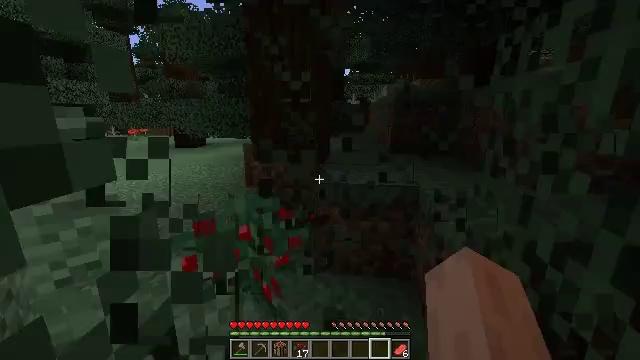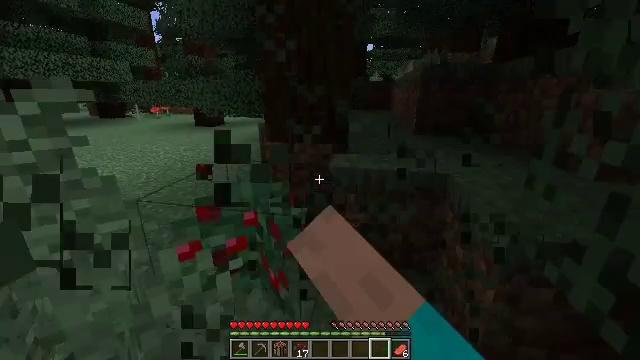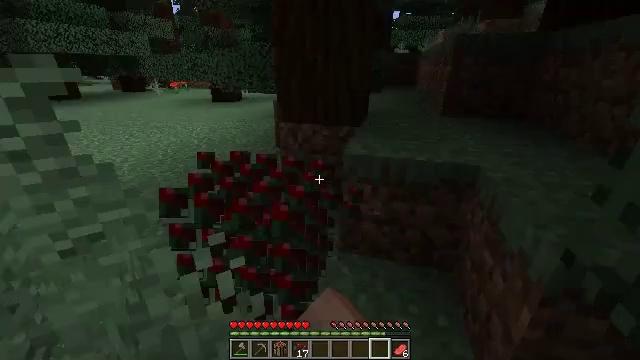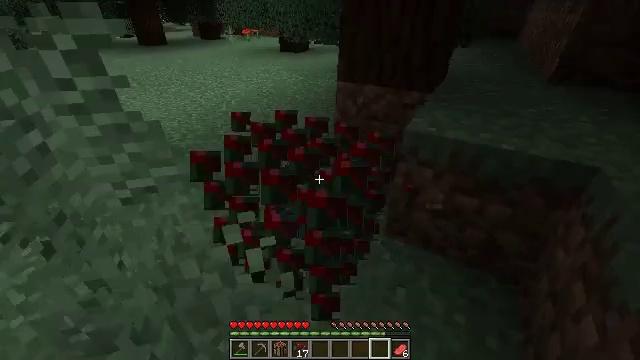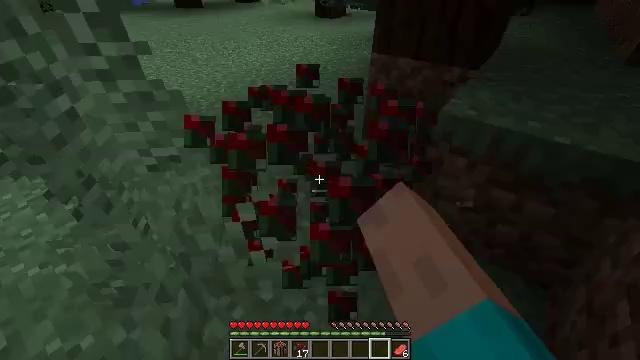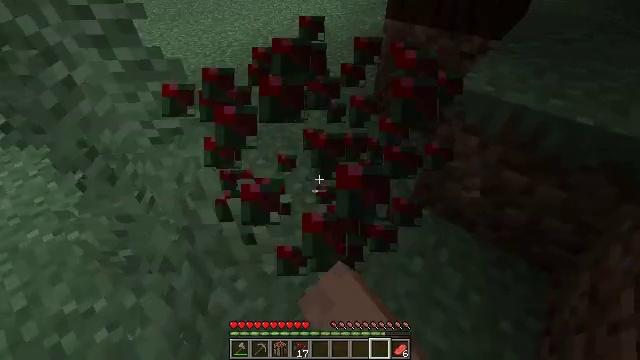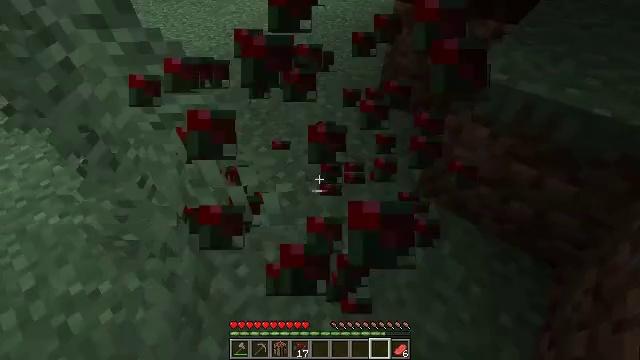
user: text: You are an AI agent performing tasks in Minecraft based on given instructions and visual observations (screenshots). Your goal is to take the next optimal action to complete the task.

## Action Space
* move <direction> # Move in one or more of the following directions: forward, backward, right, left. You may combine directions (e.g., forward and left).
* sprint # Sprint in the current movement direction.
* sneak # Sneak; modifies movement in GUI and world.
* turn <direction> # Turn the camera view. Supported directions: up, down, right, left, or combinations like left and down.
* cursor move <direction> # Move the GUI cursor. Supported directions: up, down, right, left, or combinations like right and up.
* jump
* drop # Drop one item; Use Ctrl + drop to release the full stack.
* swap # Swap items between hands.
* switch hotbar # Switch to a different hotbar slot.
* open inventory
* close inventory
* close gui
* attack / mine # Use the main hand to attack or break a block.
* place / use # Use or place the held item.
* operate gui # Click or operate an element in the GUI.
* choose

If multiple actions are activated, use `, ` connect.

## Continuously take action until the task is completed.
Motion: motion action
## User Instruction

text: Break the sweet berry bush to collect berries.
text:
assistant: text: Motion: move forward, turn left and down, attack / mine
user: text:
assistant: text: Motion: move forward, turn left and down, attack / mine
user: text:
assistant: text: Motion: turn left and down, attack / mine
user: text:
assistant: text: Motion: turn left and down
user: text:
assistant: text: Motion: turn left and down, use / place
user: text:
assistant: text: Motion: turn left and down, use / place
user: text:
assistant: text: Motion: use / place